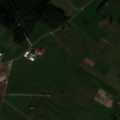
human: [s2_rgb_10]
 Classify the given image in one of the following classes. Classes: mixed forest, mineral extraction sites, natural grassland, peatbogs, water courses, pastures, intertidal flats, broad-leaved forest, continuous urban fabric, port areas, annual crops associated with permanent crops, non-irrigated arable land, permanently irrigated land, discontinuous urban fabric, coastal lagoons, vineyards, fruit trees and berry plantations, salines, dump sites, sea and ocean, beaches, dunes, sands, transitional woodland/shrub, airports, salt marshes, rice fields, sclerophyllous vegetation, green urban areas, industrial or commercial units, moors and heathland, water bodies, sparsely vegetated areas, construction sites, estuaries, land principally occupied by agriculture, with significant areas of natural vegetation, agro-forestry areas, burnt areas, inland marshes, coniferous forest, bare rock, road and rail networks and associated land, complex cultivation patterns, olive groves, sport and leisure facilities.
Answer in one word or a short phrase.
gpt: non-irrigated arable land, pastures, complex cultivation patterns, land principally occupied by agriculture, with significant areas of natural vegetation, mixed forest